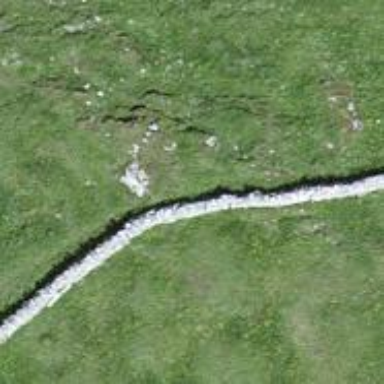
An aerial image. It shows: Dry stone wall barrier.